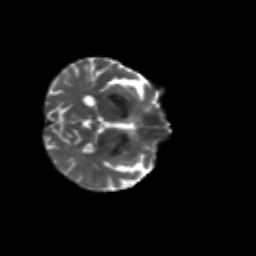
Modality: T2w
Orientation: axial
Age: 68
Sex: female
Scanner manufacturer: siemens
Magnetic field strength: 3 T
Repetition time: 4.71 s
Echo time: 0.0906 s